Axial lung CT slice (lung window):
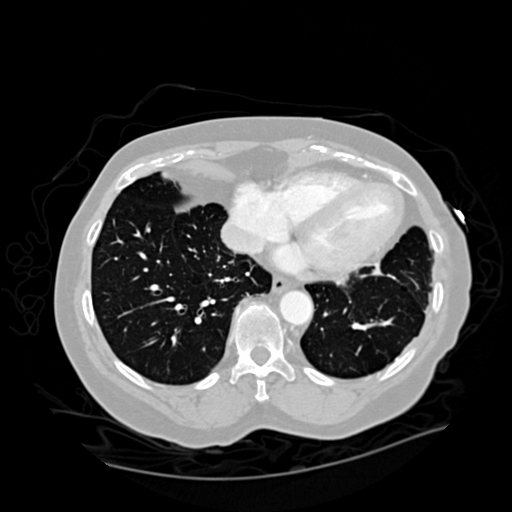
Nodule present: no